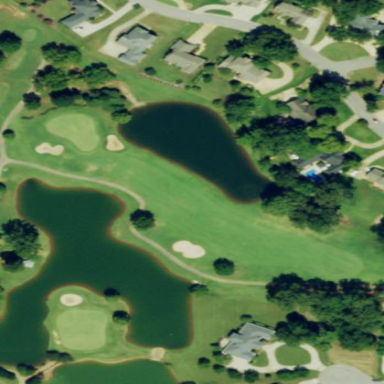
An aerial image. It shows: Grassy area designated as golf fairway.